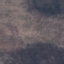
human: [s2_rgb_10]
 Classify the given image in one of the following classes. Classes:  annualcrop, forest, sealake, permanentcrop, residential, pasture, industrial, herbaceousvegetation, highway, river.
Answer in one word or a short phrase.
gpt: HerbaceousVegetation